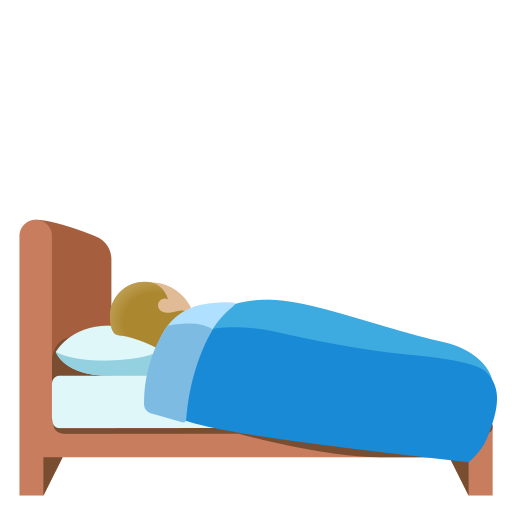
Emoji: 🛌🏼